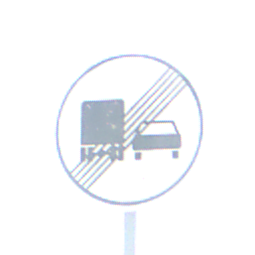
Verkehrszeichen: EndeUeberholverbotKraftfahrzeuge
Umgebung: Outdoor, Nature
Tageszeit: MorningAfternoon
Wetter: PartlyCloudy
Licht: Natural
Jahreszeit: NotSpecified
Kontrast: HighContrast